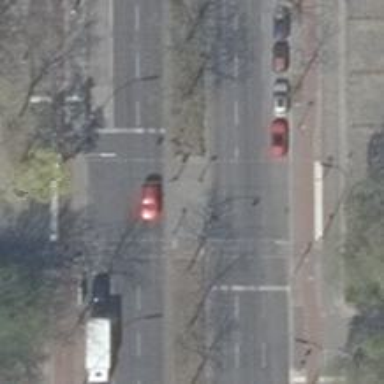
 featuring crossing with traffic signals and island."